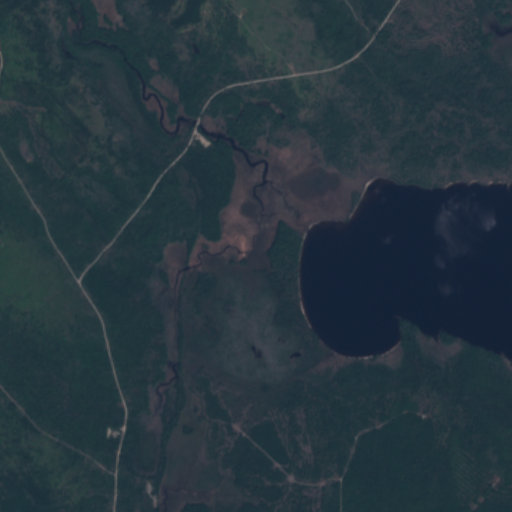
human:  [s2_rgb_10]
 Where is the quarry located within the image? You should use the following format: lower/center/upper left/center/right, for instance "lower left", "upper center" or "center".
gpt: The quarry is located in the lower left of the image.
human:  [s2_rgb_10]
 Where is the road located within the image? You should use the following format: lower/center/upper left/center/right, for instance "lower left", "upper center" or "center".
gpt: There is no road in the image.